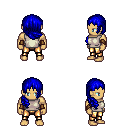
a pixel art fantasy rpg character, male body template, human, tanned skin, white sleeveless shirt, gold greaves, blue right-swept hairstyle, cloth bracers, four views (front, back, left, right), 2x2 character sprite sheet, small pixel art, hard edges, no anti-aliasing